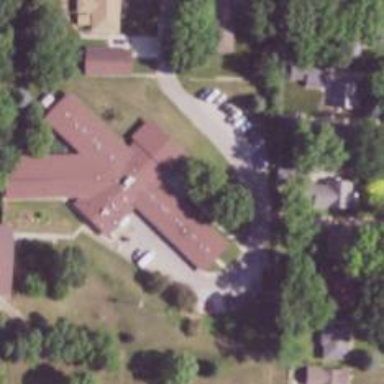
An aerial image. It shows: Nursing home.